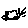
Label: car